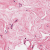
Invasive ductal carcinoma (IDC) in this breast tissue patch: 0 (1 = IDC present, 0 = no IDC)